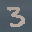
Label: 3